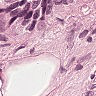
Metastatic tissue present: yes